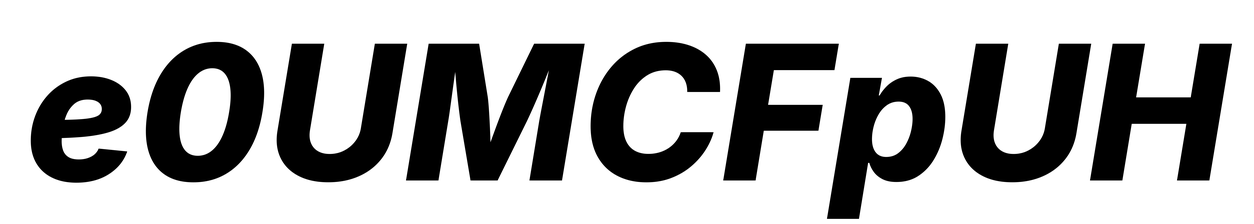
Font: Inter-Italic_ExtraBold_Italic